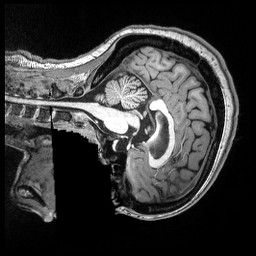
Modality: T1w
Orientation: sagittal
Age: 20
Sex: female
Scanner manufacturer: siemens
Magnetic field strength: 3 T
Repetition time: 2.53 s
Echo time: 0.0033 s